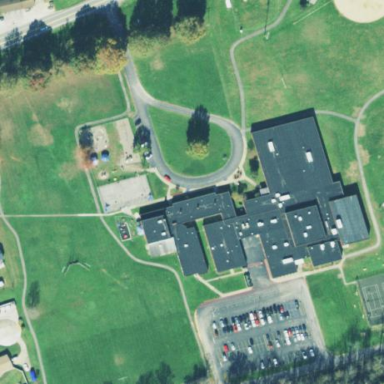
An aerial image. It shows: School.